Question: I got the <URL>. This is my CSS:
'''
@font-face {
font-family: 'HomesteadInline';
src: url('homestead/homestead-inline-webfont.eot');
src: url('homestead/homestead-inline-webfont.eot?#iefix') format('embedded-opentype'),
url('homestead/homestead-inline-webfont.ttf') format('truetype'),
url('homestead/homestead-inline-webfont.svg#HomesteadInline') format('svg');
font-weight: normal;
font-style: normal;
}
h1 { font-family: 'HomesteadInline'; font-size: 10em}
'''
The font works, but renders horribly in Chrome and Firefox, the only browser that I tested that does it right is IE9.
Below is a comparison screenshot:

Is there any way of fixing this?
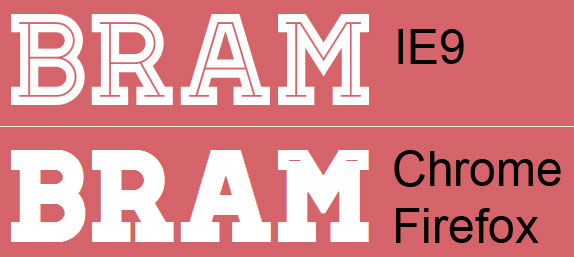
Answer: I've had issues with the font-weight of homestead across different browsers.
Try adding 'font-weight:200;' when you use homestead